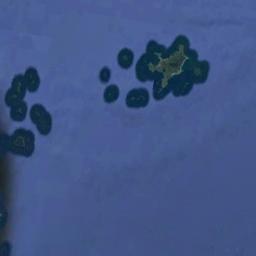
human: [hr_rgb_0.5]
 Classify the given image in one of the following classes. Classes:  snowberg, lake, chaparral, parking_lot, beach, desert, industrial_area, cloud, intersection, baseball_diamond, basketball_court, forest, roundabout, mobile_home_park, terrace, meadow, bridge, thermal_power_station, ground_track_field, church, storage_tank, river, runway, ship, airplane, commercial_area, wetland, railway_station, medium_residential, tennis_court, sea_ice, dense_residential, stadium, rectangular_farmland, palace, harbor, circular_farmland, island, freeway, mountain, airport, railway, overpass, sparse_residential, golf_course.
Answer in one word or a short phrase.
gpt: island